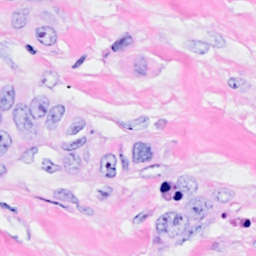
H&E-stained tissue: Breast